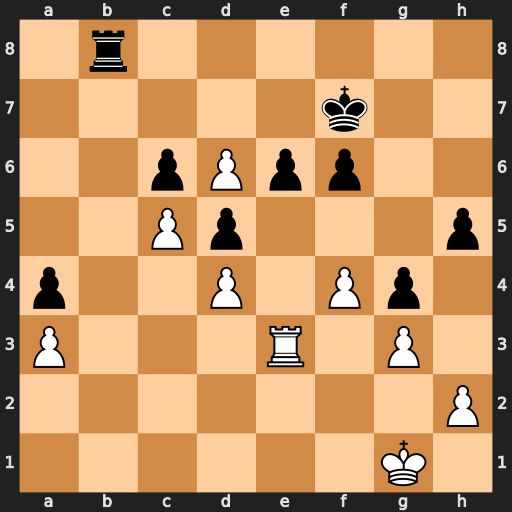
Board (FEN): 1r6/5k2/2pPpp2/2Pp3p/p2P1Pp1/P3R1P1/7P/6K1
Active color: w
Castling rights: -
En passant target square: -
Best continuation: f5 exf5 Re7+ Kg6 Rc7